Here is the envelope spectrum of one vibration snapshot from a rolling-element bearing, with each characteristic fault-frequency family marked on the frequency axis. Classify the bearing condition as one of: normal, inner_race, outer_race, ball.
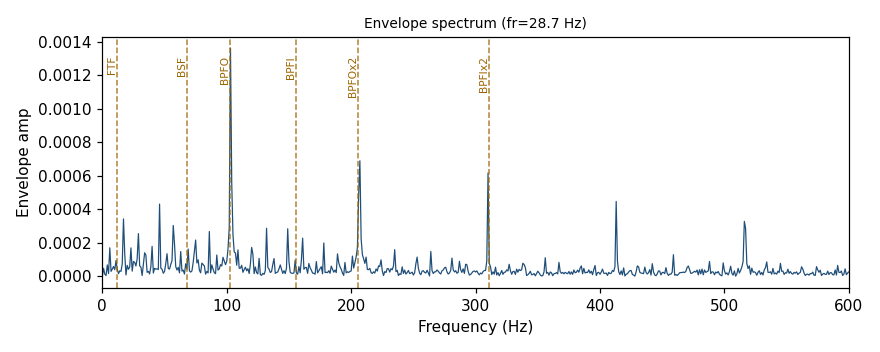
Answer: outer_race